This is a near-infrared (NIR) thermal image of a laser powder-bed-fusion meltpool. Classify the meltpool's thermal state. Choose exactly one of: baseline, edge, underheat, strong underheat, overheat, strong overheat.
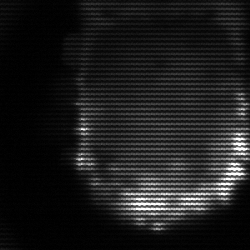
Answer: baseline